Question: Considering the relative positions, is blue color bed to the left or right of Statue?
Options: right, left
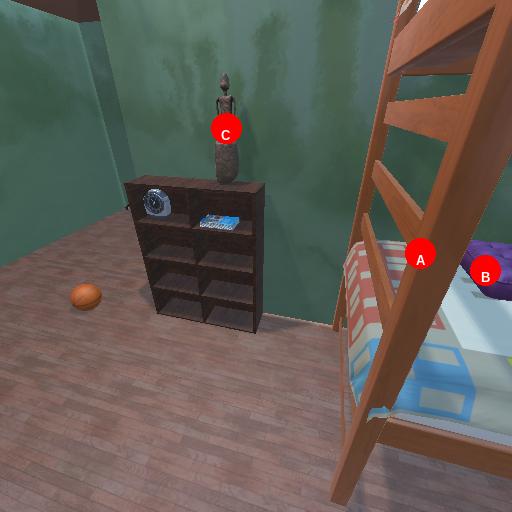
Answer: right